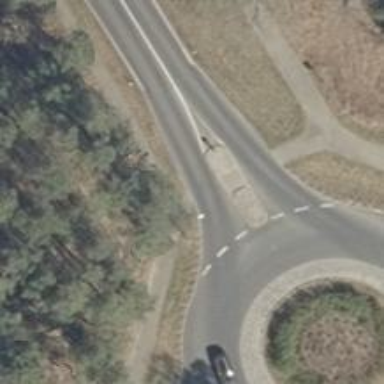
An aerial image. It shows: Road with "give way" sign.